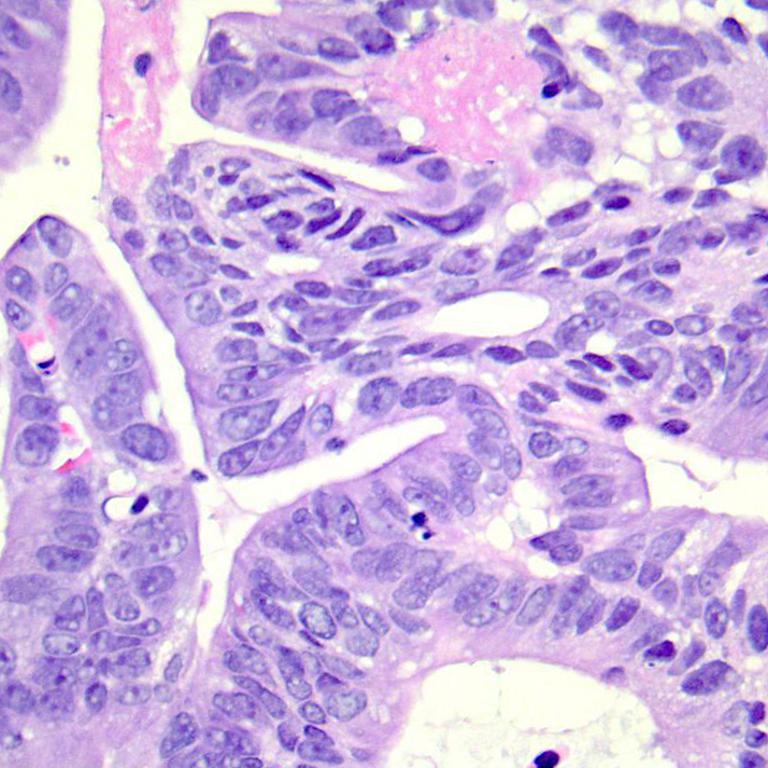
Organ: colon
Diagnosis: adenocarcinomas